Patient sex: M
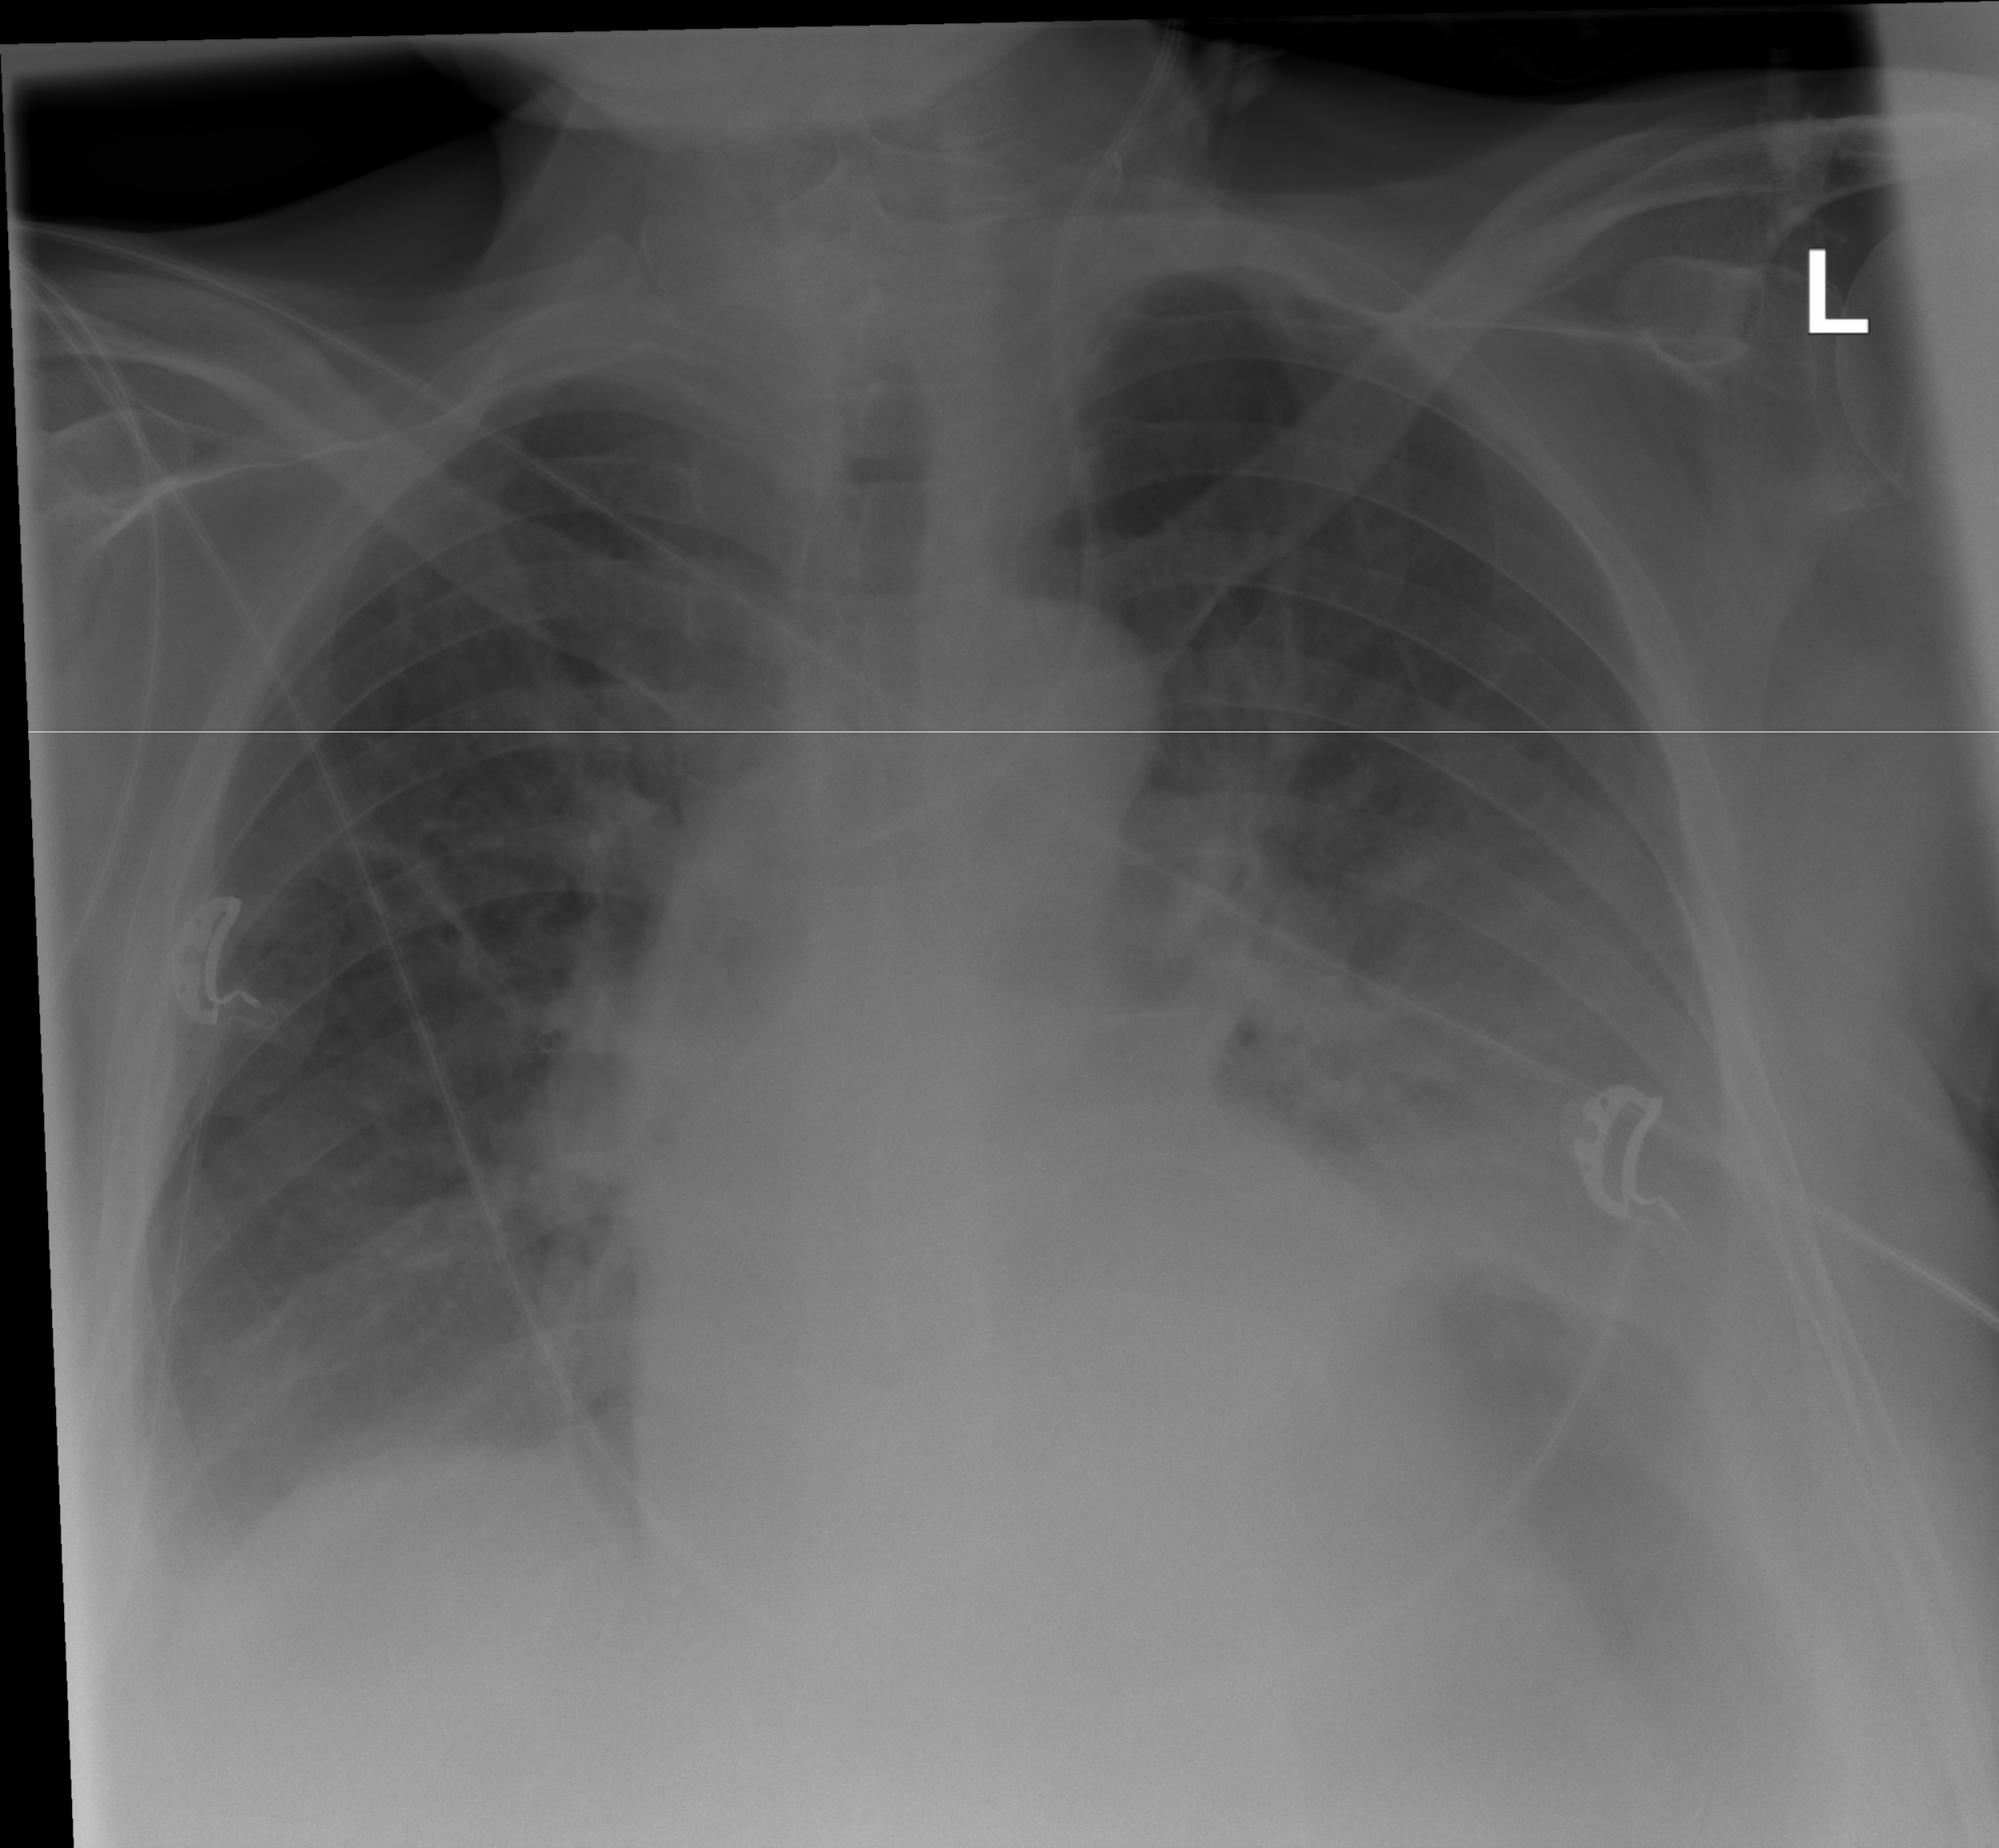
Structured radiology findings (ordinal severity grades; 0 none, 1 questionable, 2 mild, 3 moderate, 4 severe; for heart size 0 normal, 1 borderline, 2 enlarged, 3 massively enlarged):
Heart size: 0
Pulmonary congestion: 0
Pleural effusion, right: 2
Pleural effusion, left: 2
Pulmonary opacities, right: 0
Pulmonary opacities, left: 0
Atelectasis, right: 2
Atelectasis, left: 2